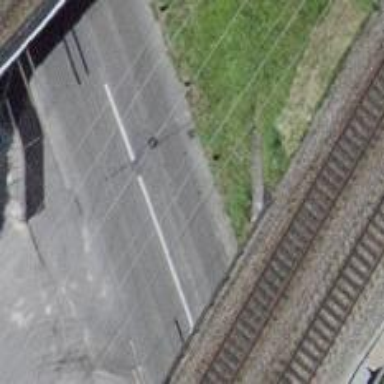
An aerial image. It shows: Secondary road with asphalt surface and trolley wires.